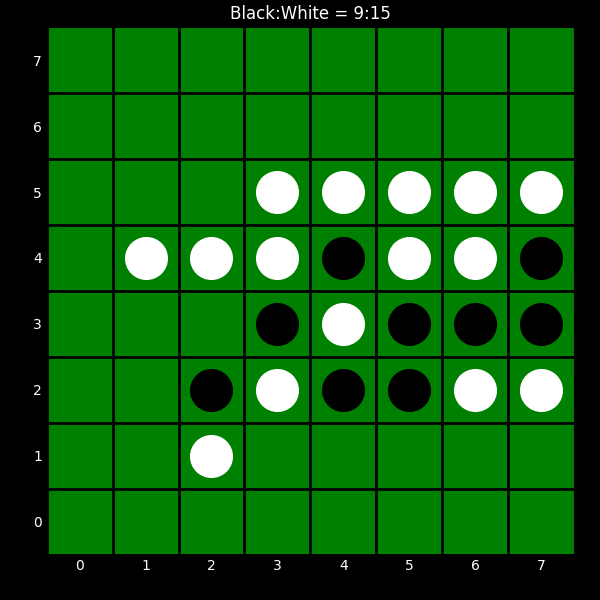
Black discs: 9
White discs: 15